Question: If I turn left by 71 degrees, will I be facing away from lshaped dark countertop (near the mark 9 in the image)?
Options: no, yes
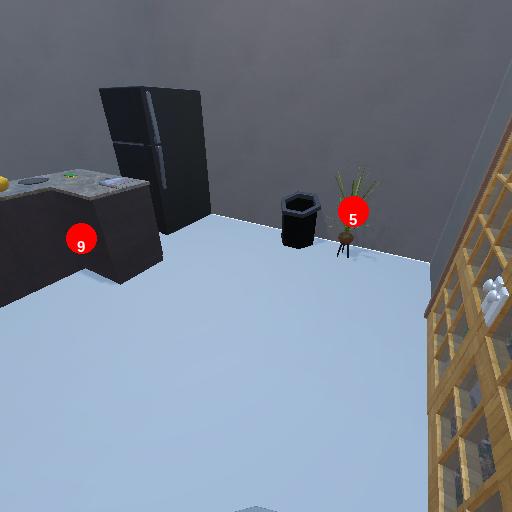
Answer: no